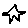
Label: star